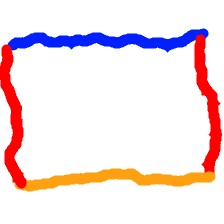
Shape: rectangle